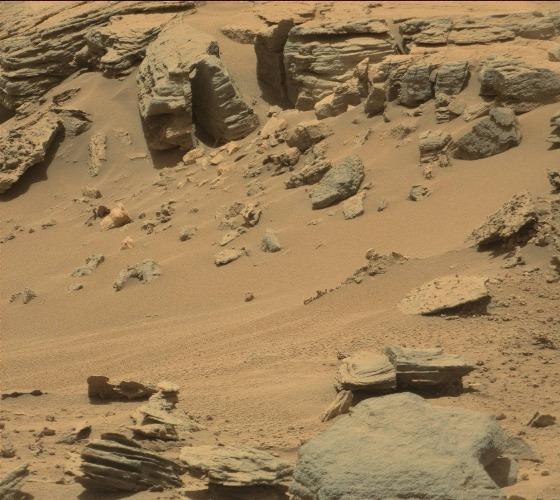
Terrain classes present: Bedrock, Gravel / Sand / Soil, Rock